Question: I met a problem. I know how to use jQuery selector to get input value and then update the information after clicking the button. But could I real-time update the following information when users input the value into the form and also the picture will change immediately via jQuery Ajax without clicking and server?

The detail please refer to the picture.
T T
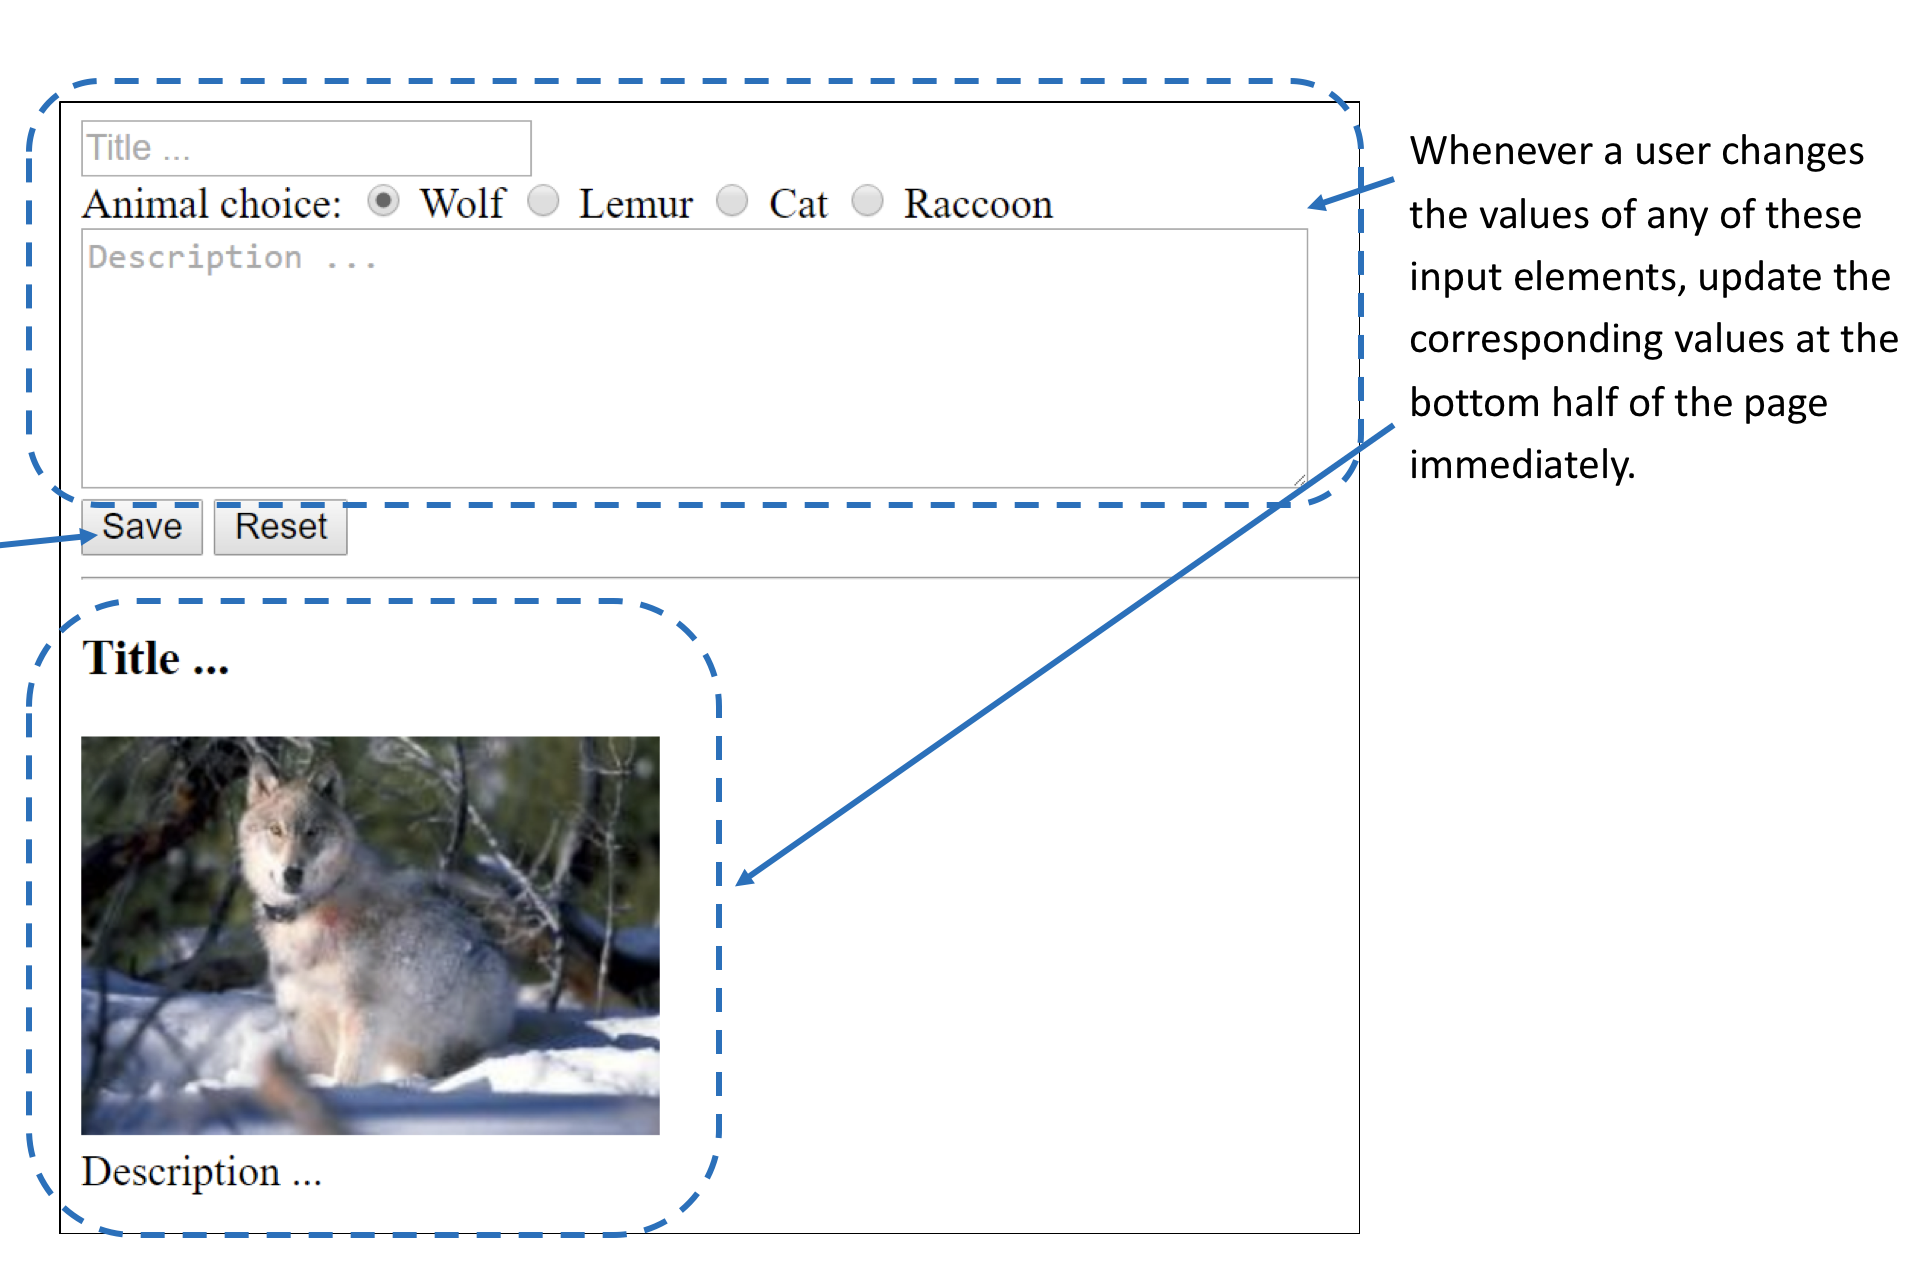
Answer: Because you didn't provide the actual HTML driving this interface I will attempt to answer you using attributes intended to be intuitive.
Realtime update of the title:
'''
$('#title').keyUp(function(){
$('.imageTitle').text($(this).val());
});
'''
Assuming that the radio buttons have an image path data attribute:
'''
$('#animal').change(function(){
$('.animalImage').attr('src', $(this).data('imgPath'));
});
'''
And then the description works much like the title:
'''
$('#description').keyUp(function(){
$('.description').text($(this).val());
});
'''
The magic here is using jQuery's event handling instead of waiting to press a button. Have fun!